Question: When working with a Console application, one can't help but to notice that the native commands BackgroundColor and ForegroundColor only support CGA color spectrum (Yellow, Red, Dark Yellow, Dark Red, etc)

What I would like to do is to expand on this so that I can use ANY color that is supported by my current resolution (aka, True Color, etc), and not just this limited color pool.
When writing a DOS application (yes. DOS --- ancient old-school DOS), I had no problems selecting pretty much ANY color going well beyond this limitation. I recall seeing something regarding how to do this in the infant years of .NET (year 2002), but I cannot locate it as every link regarding "console" and "color" in searches come up with how to color, and only in the absolute most basic colors as depicted in the image --- essentially showing people how to change the ForegroundColor and BackgroundColor properties.
TO CLARIFY - I Want to be able to use TRUE COLOR aka, the entire color spectrum available for the Font Color, and Background Color inside a Console application using VB.NET.
I found an article on here showing how to find the "closest" console color to any given color, but that won't work. The basic colors are missing many real colors such as Orange -- and well, at minimum 1000 other named colors.
I am OK with hacking the crap outta this via use of the Win32/etc API's, and logic deems this must be possible due to the vast number of applications that run inside the console allowing for true color or at least VGA support.
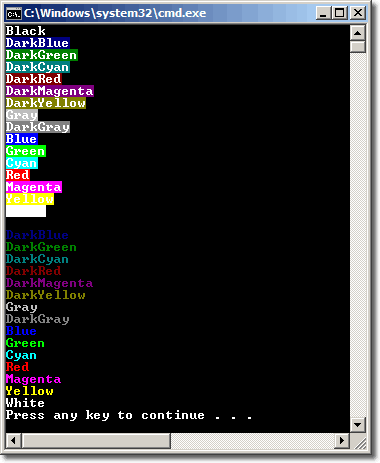
Answer: Turns out my original comment was a bit premature. I was only half-right. It isn't that the console window only supports 16 colors (i.e., the standard VGA palette). It does support colors, but . You can change the colors in the palette to anything you want, but there is a maximum of 16.
You can see the color palette by right-clicking on a console window, going to Properties, and flipping to the "Colors" tab. Select a color from the row of colors and you can customize it to any RGB value that you want. You can do this while running an application that uses those colors to see the effect.
The 'SetConsoleScreenBufferInfoEx' function provides a programmatic API to set these colors as well, but it is only supported on Windows Vista and later. You can P/Invoke it from a .NET application. It looks like there is some <URL>. It should be trivial to translate the C# code to VB.NET.
If you need to support older operating systems (and who doesn't?), you'll have to resort to undocumented APIs. This is normally risky, because your code is likely to break when the OS is updated, but it's not such a big deal when you're only using it with those operating systems for which no new updates are forthcoming. Searching the web, I see some sample code <URL>. I assume it is in the public domain, but I have no evidence to support that. If you're handy with WinDbg, you can probably reverse engineer it for yourself.
Both of these approaches will do the same thing. You will effectively remap the standard 16 colors to any color of your choosing, allowing you to display more vivid images. For example, you might decide that no one needs a "dark yellow", so you might replace it with orange. You could even reset the color palette to create special effects.
The games you described might be an exception. Old-school game programmers often subverted the operating system and communicated directly with the video driver in an attempt to eke out additional performance. Back in those days, it used to be necessary. A consequence of doing so is that they were able to access some additional modes that were not directly exposed by the operating system, like <URL> it allowed the use of the fixed VGA 256-color palette.
I know you can do this from DOS, but I'm not sure if you can do it from NT DOS. Perhaps you can, since you say that the games run on Windows XP. Even if you can, you're going to have a hard time getting going. Modern compilers don't include any of the libraries that allow you to interact directly with the video hardware. You'll probably want to get your hands on a vintage compiler like Turbo C just to see how it's done. The 'graphics.h' header had a nice interface for all of this stuff.
Truth be told, all of that was really before my time, but I believe you essentially called an interrupt, like so
'''
mov al, 13h
mov ah, 0h
int 10h
'''
I'm betting that NT's console will fight you tooth and nail on this, though.
A slightly better workaround might be to obtain the console's graphics buffer directly. I've never tried it myself, but <URL> suggests that it is possible, albeit also undocumented. It also notes that it only works on 32-bit Windows because its only purpose is to drive the 16-bit emulator that lets you play those old DOS games in mode 13h.